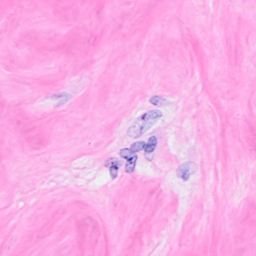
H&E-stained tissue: Breast